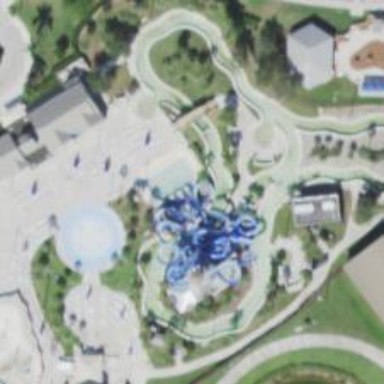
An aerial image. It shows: Water slide attraction.